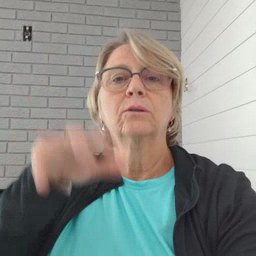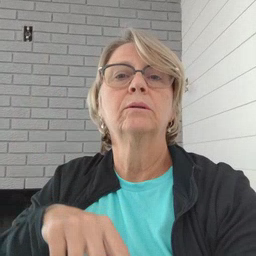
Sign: alligator